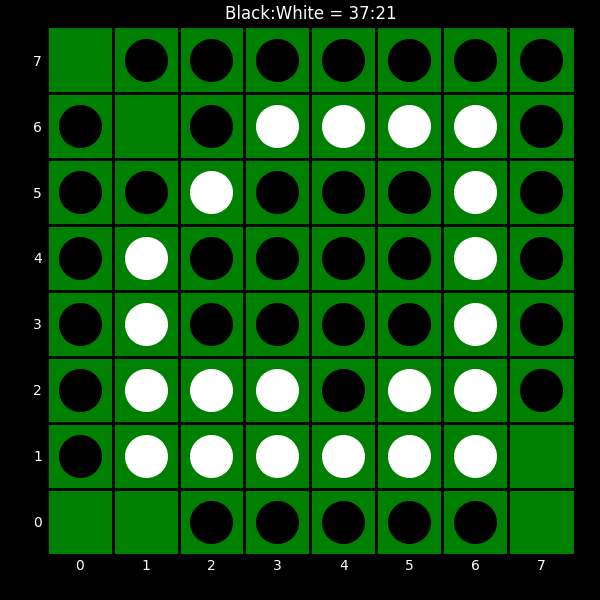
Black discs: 37
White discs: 21